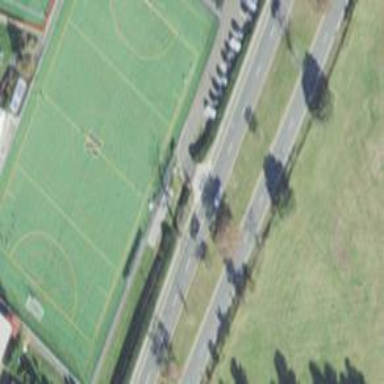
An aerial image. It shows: Hockey pitch for leisure land activities.